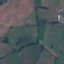
Land use / land cover: Pasture